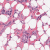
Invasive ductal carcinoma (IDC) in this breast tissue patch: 1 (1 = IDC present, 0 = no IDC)